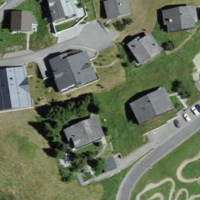
EUNIS habitat code: 55
Species observed at this site:
Phoenicurus ochruros